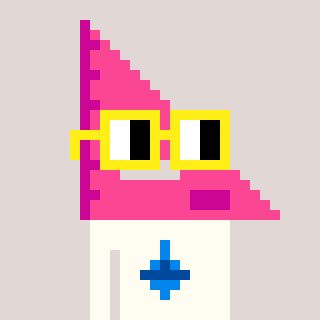
a pixel art character with square yellow glasses, a squadron ruler-shaped head and a grayscale-colored body on a warm background